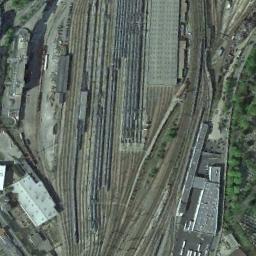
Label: railway_station